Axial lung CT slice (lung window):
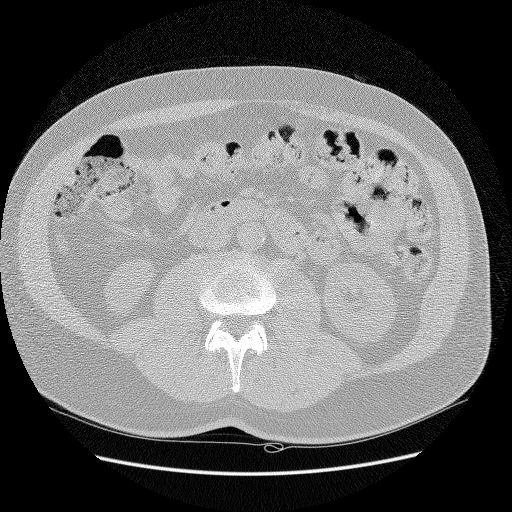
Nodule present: no